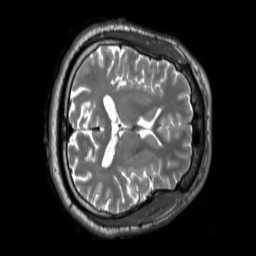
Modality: T2w
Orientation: axial
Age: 43
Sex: male
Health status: ill
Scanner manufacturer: siemens
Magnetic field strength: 3 T
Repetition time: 2.8 s
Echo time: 0.326 s